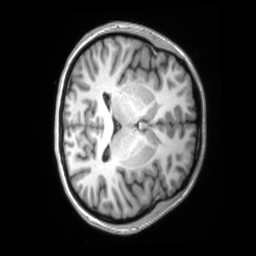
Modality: T1w
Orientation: axial
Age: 23
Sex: female
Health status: ill
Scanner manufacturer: siemens
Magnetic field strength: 3 T
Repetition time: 2.2 s
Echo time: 0.00157 s